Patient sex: M
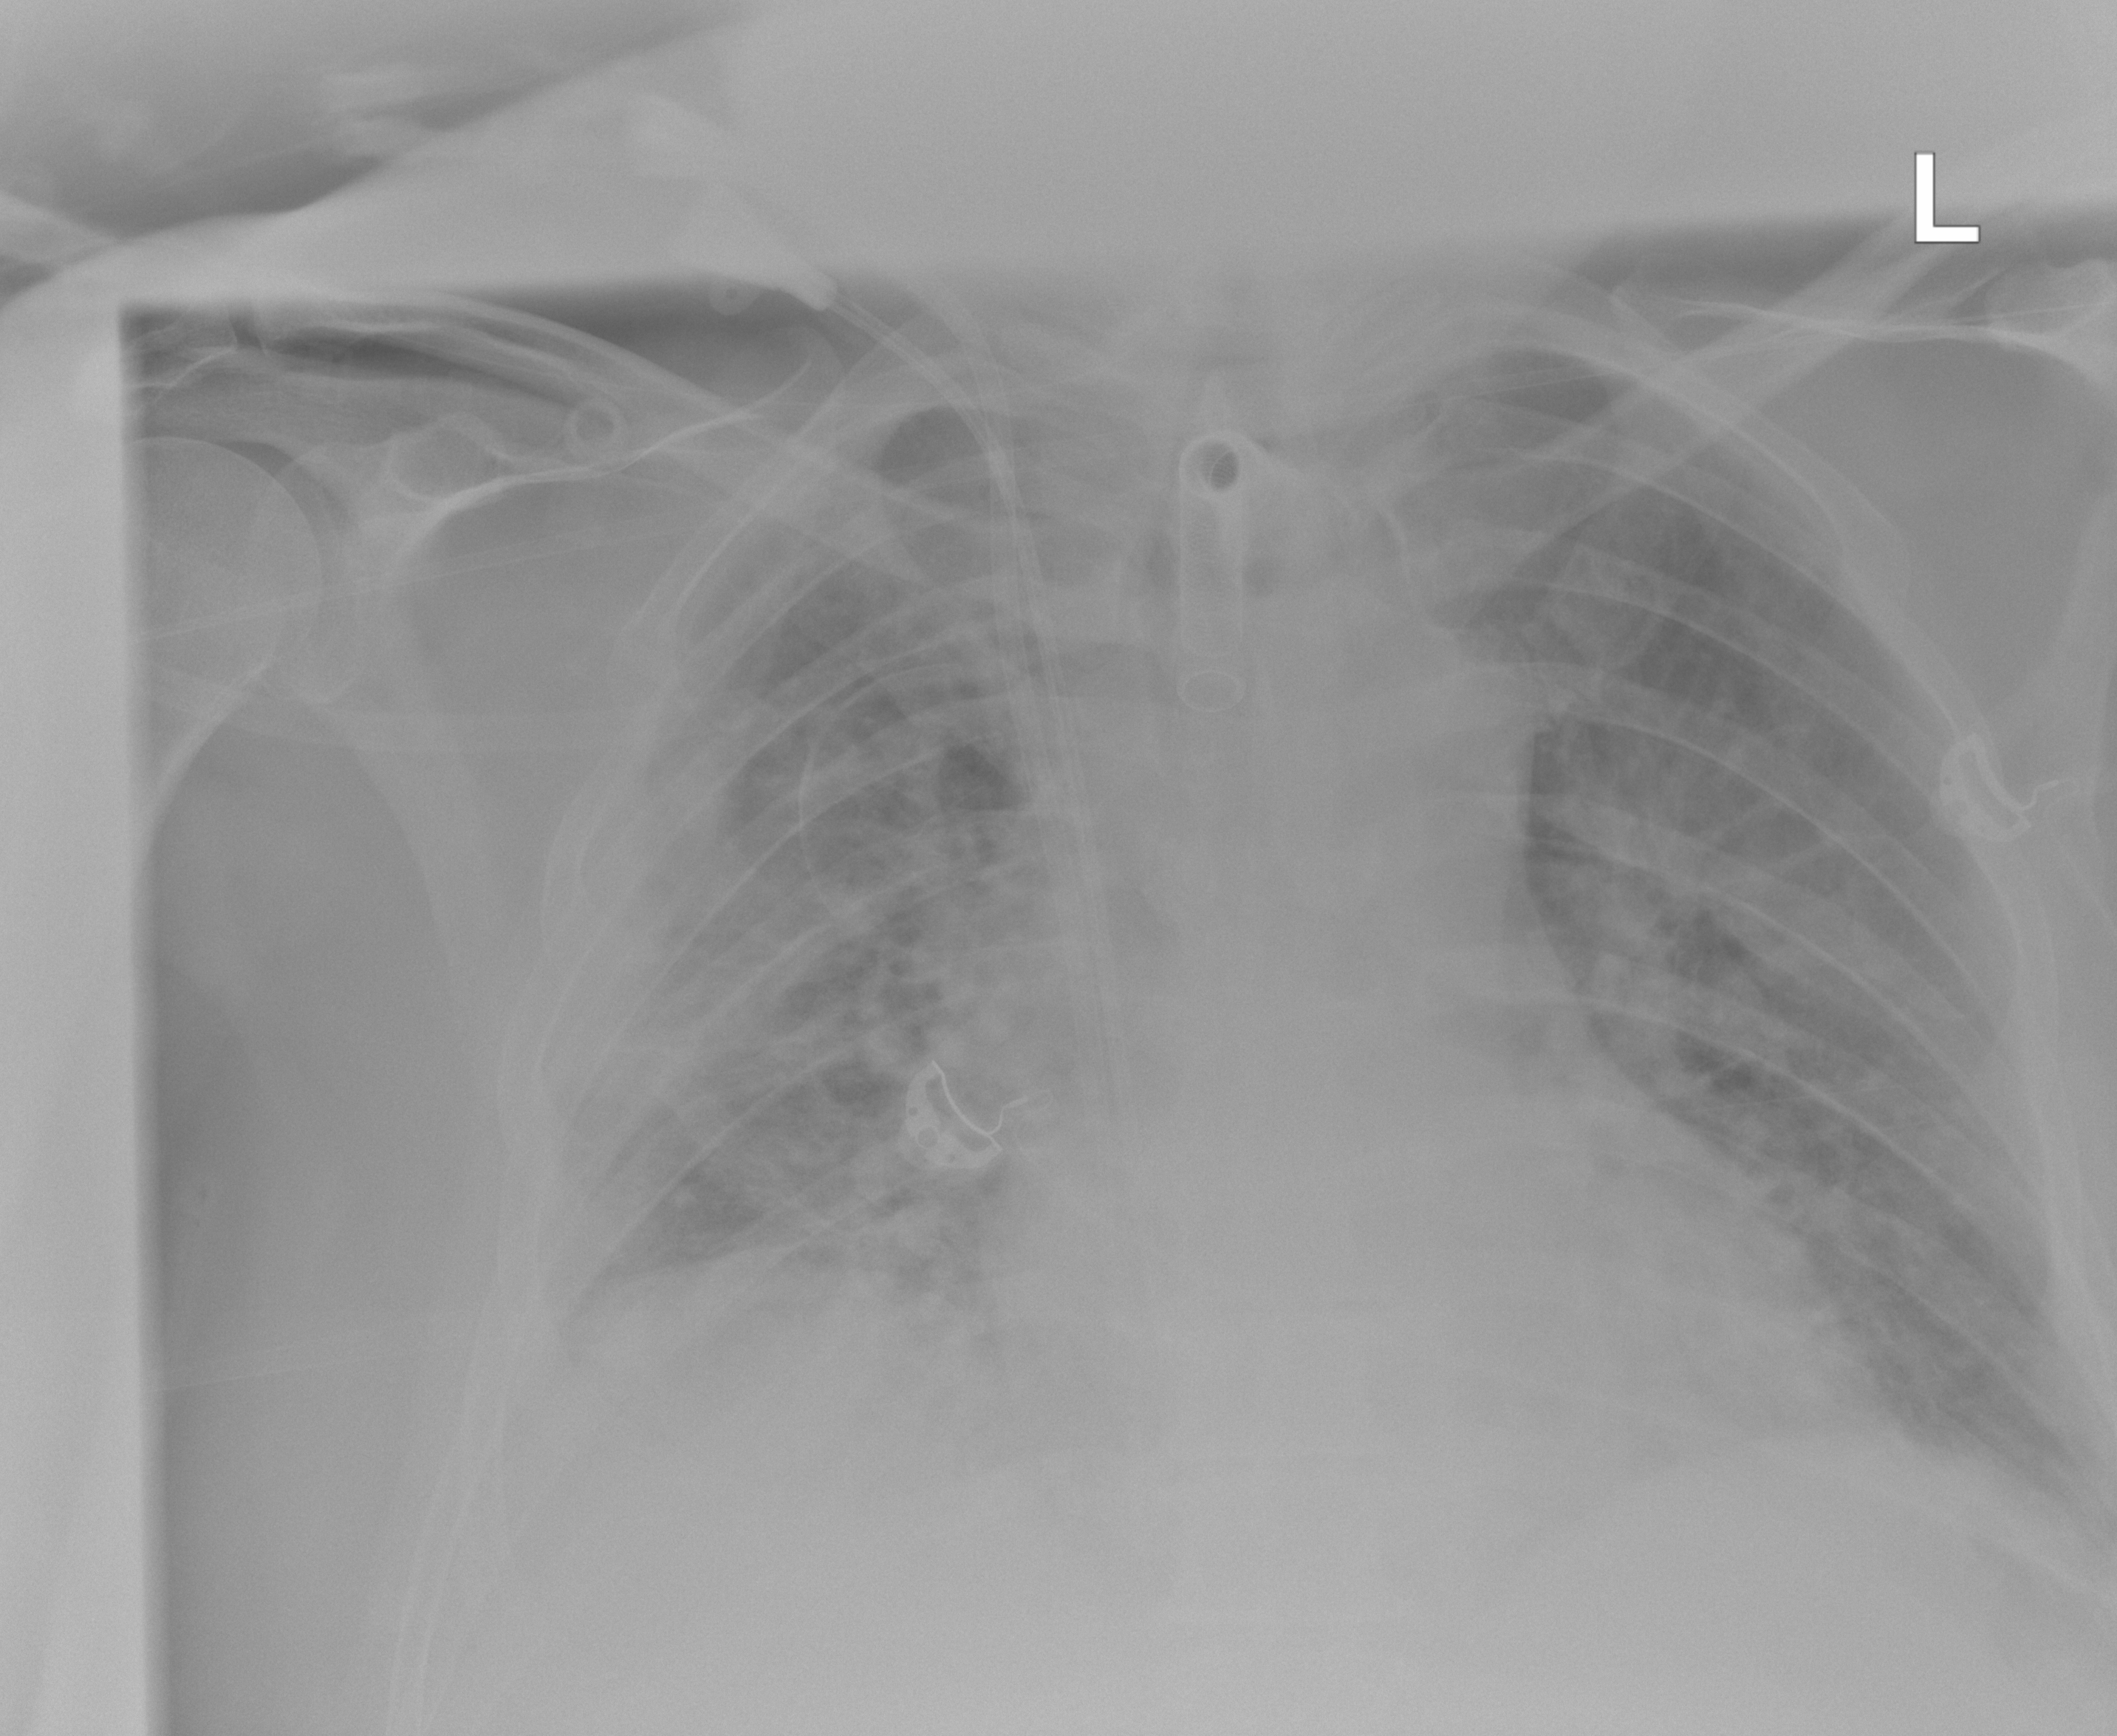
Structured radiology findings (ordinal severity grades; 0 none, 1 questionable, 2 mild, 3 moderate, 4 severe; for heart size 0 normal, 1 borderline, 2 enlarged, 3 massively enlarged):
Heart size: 0
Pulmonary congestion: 2
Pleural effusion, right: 2
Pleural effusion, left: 2
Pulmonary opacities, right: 3
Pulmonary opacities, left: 2
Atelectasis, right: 2
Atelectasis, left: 2